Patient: sex M, age 38
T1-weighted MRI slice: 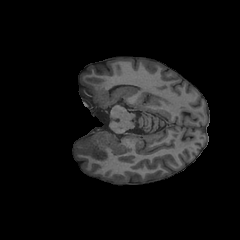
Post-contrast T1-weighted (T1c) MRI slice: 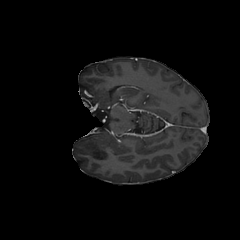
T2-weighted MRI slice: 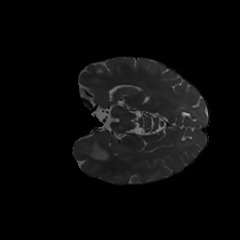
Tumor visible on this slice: yes
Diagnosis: Astrocytoma, IDH-mutant
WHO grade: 3